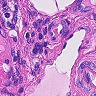
Metastatic tissue present: no